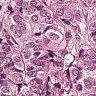
Metastatic tissue present: yes